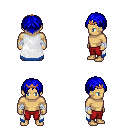
a pixel art fantasy rpg character, male body template, human, tanned skin, white trimmed cape, red pants, blue parted hairstyle, bronze tiara, white cloth bandages, four views (front, back, left, right), 2x2 character sprite sheet, small pixel art, hard edges, no anti-aliasing